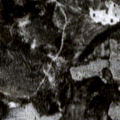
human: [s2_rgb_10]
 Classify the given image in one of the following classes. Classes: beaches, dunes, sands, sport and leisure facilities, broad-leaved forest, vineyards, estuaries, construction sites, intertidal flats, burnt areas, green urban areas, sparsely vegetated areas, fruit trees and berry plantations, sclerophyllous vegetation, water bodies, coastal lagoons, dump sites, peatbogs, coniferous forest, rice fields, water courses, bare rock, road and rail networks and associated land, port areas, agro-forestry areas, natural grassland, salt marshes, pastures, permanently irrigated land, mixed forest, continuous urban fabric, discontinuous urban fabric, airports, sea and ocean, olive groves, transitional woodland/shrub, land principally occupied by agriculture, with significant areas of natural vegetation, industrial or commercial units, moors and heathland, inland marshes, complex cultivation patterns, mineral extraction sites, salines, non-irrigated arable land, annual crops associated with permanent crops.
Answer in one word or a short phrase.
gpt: coniferous forest